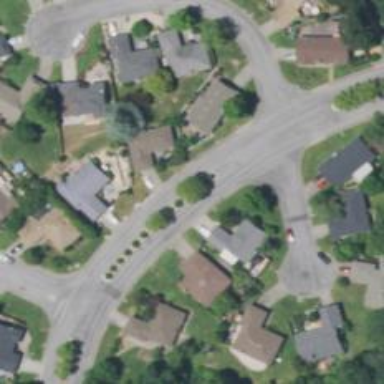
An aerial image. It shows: Residential road.